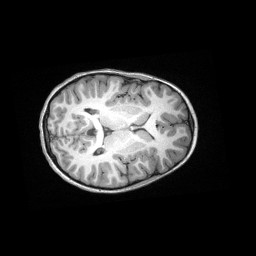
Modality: T1w
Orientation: axial
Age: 8
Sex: female
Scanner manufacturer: siemens
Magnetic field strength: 3 T
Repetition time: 2.4 s
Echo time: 0.00308 s